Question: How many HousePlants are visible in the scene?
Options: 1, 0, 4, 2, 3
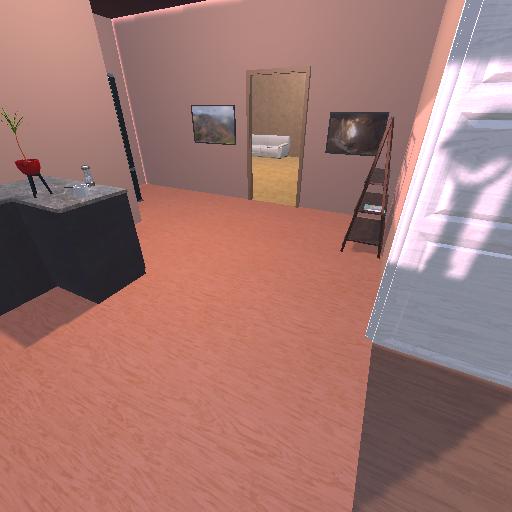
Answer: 1